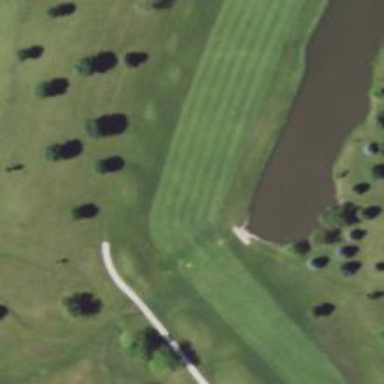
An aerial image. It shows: View of golf hole.